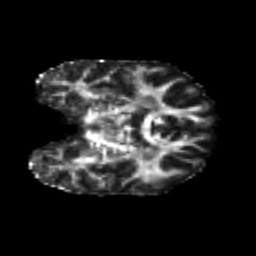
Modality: FA
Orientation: coronal
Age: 22
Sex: male
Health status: healthy
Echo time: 0.074 s